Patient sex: M
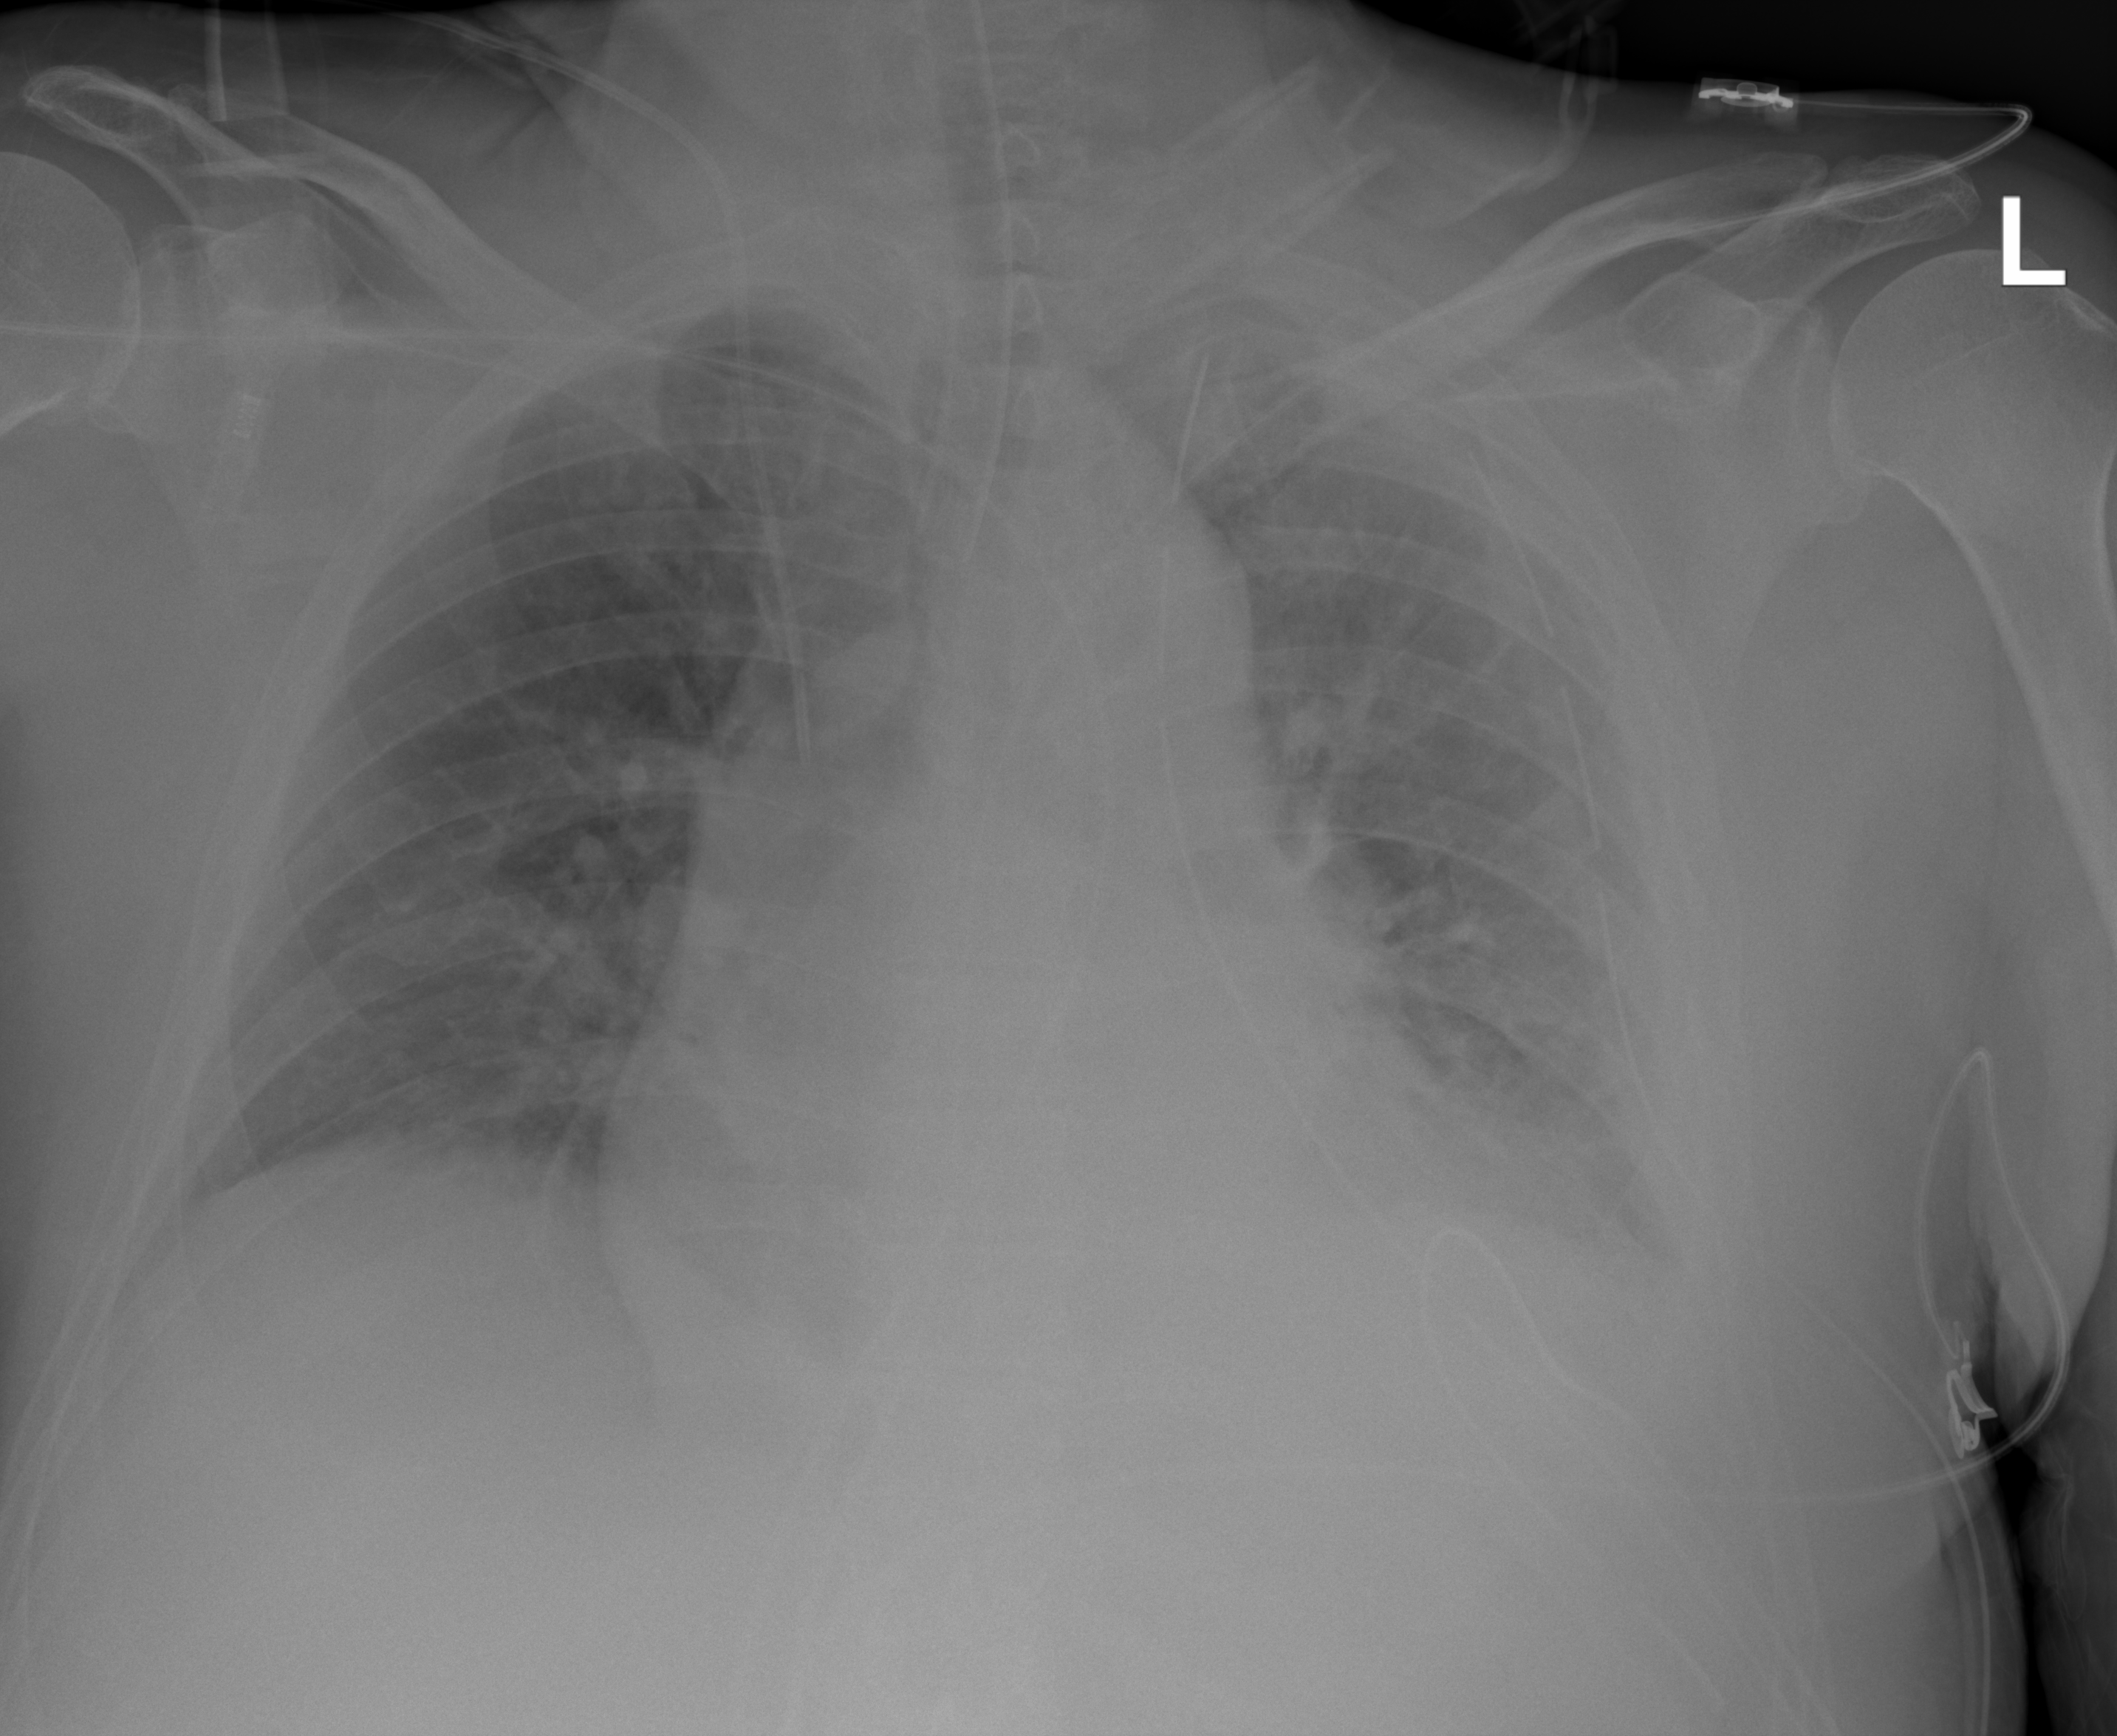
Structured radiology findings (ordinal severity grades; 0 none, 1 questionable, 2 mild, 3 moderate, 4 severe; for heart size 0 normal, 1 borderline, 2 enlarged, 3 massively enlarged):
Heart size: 1
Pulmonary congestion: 2
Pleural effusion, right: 0
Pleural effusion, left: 2
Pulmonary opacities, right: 2
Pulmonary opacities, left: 3
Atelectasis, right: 2
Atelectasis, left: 2